Interaction volume radius: 10 \u00c5
Interaction volume height: 15 \u00c5
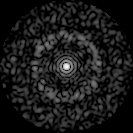
Disorder parameter: 0.8393